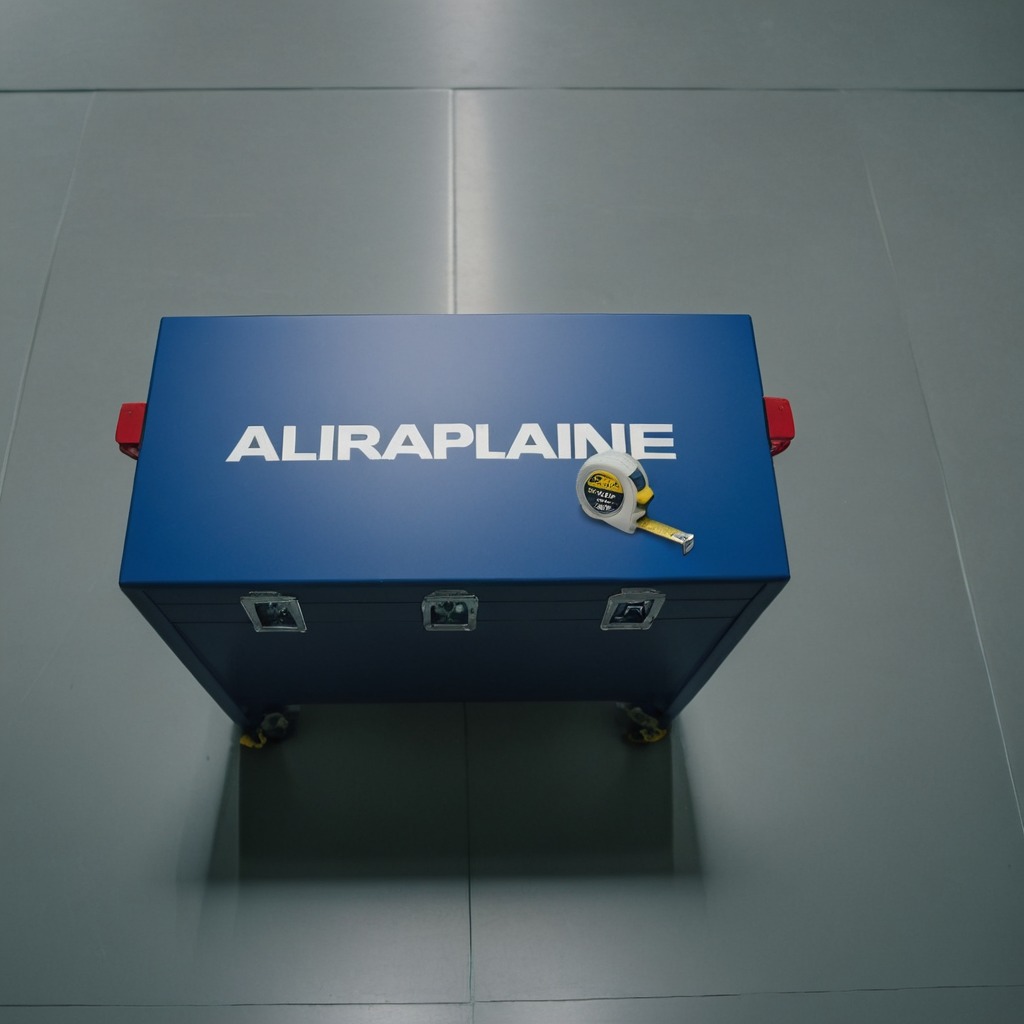
A measuring tape is lying on the toolbox surface in an airplane hangar workshop.